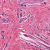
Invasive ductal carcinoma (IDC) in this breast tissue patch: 0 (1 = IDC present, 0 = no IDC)